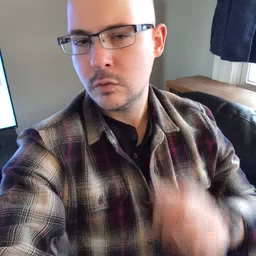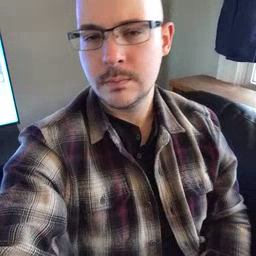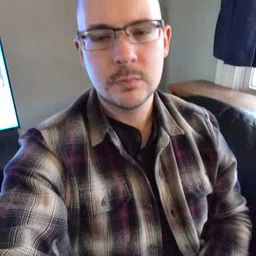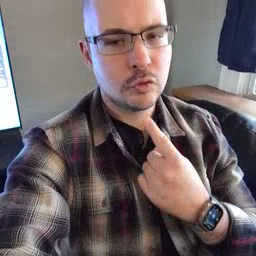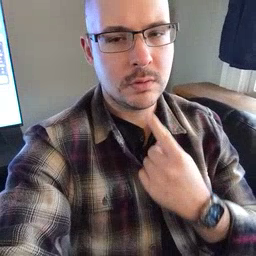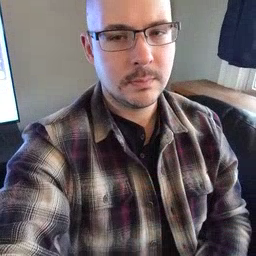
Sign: chin